Interaction volume radius: 5 \u00c5
Interaction volume height: 25 \u00c5
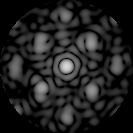
Disorder parameter: 0.438